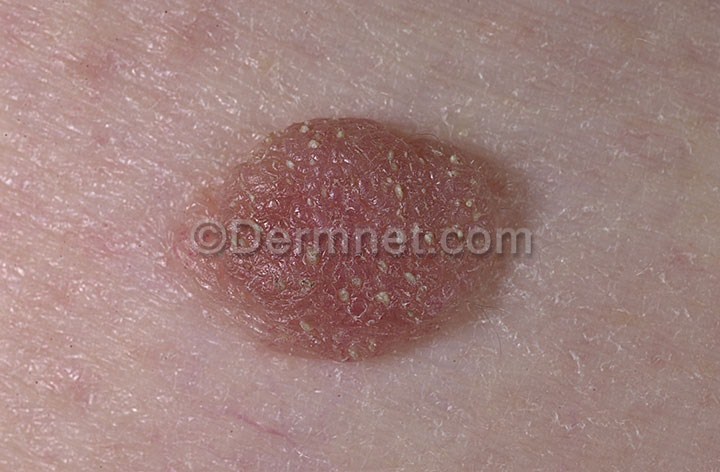
Disease: Seborrheic Keratoses and other Benign Tumors